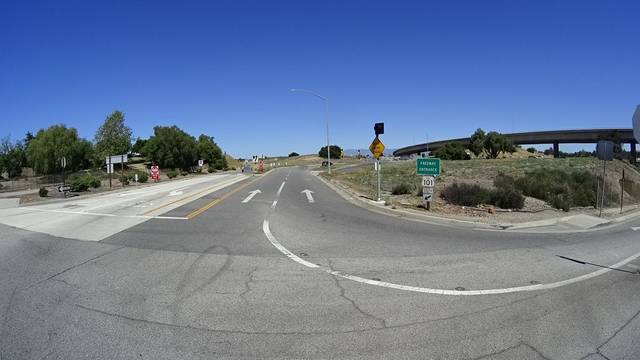
Region: United States
Coordinates: 34.175, -118.859